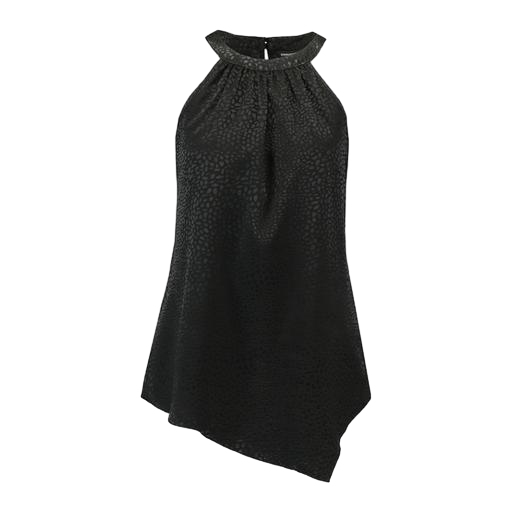
black printed asymmetric tank, black sleeveless printed keyhole top, black jacquard tank top, white background